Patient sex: M
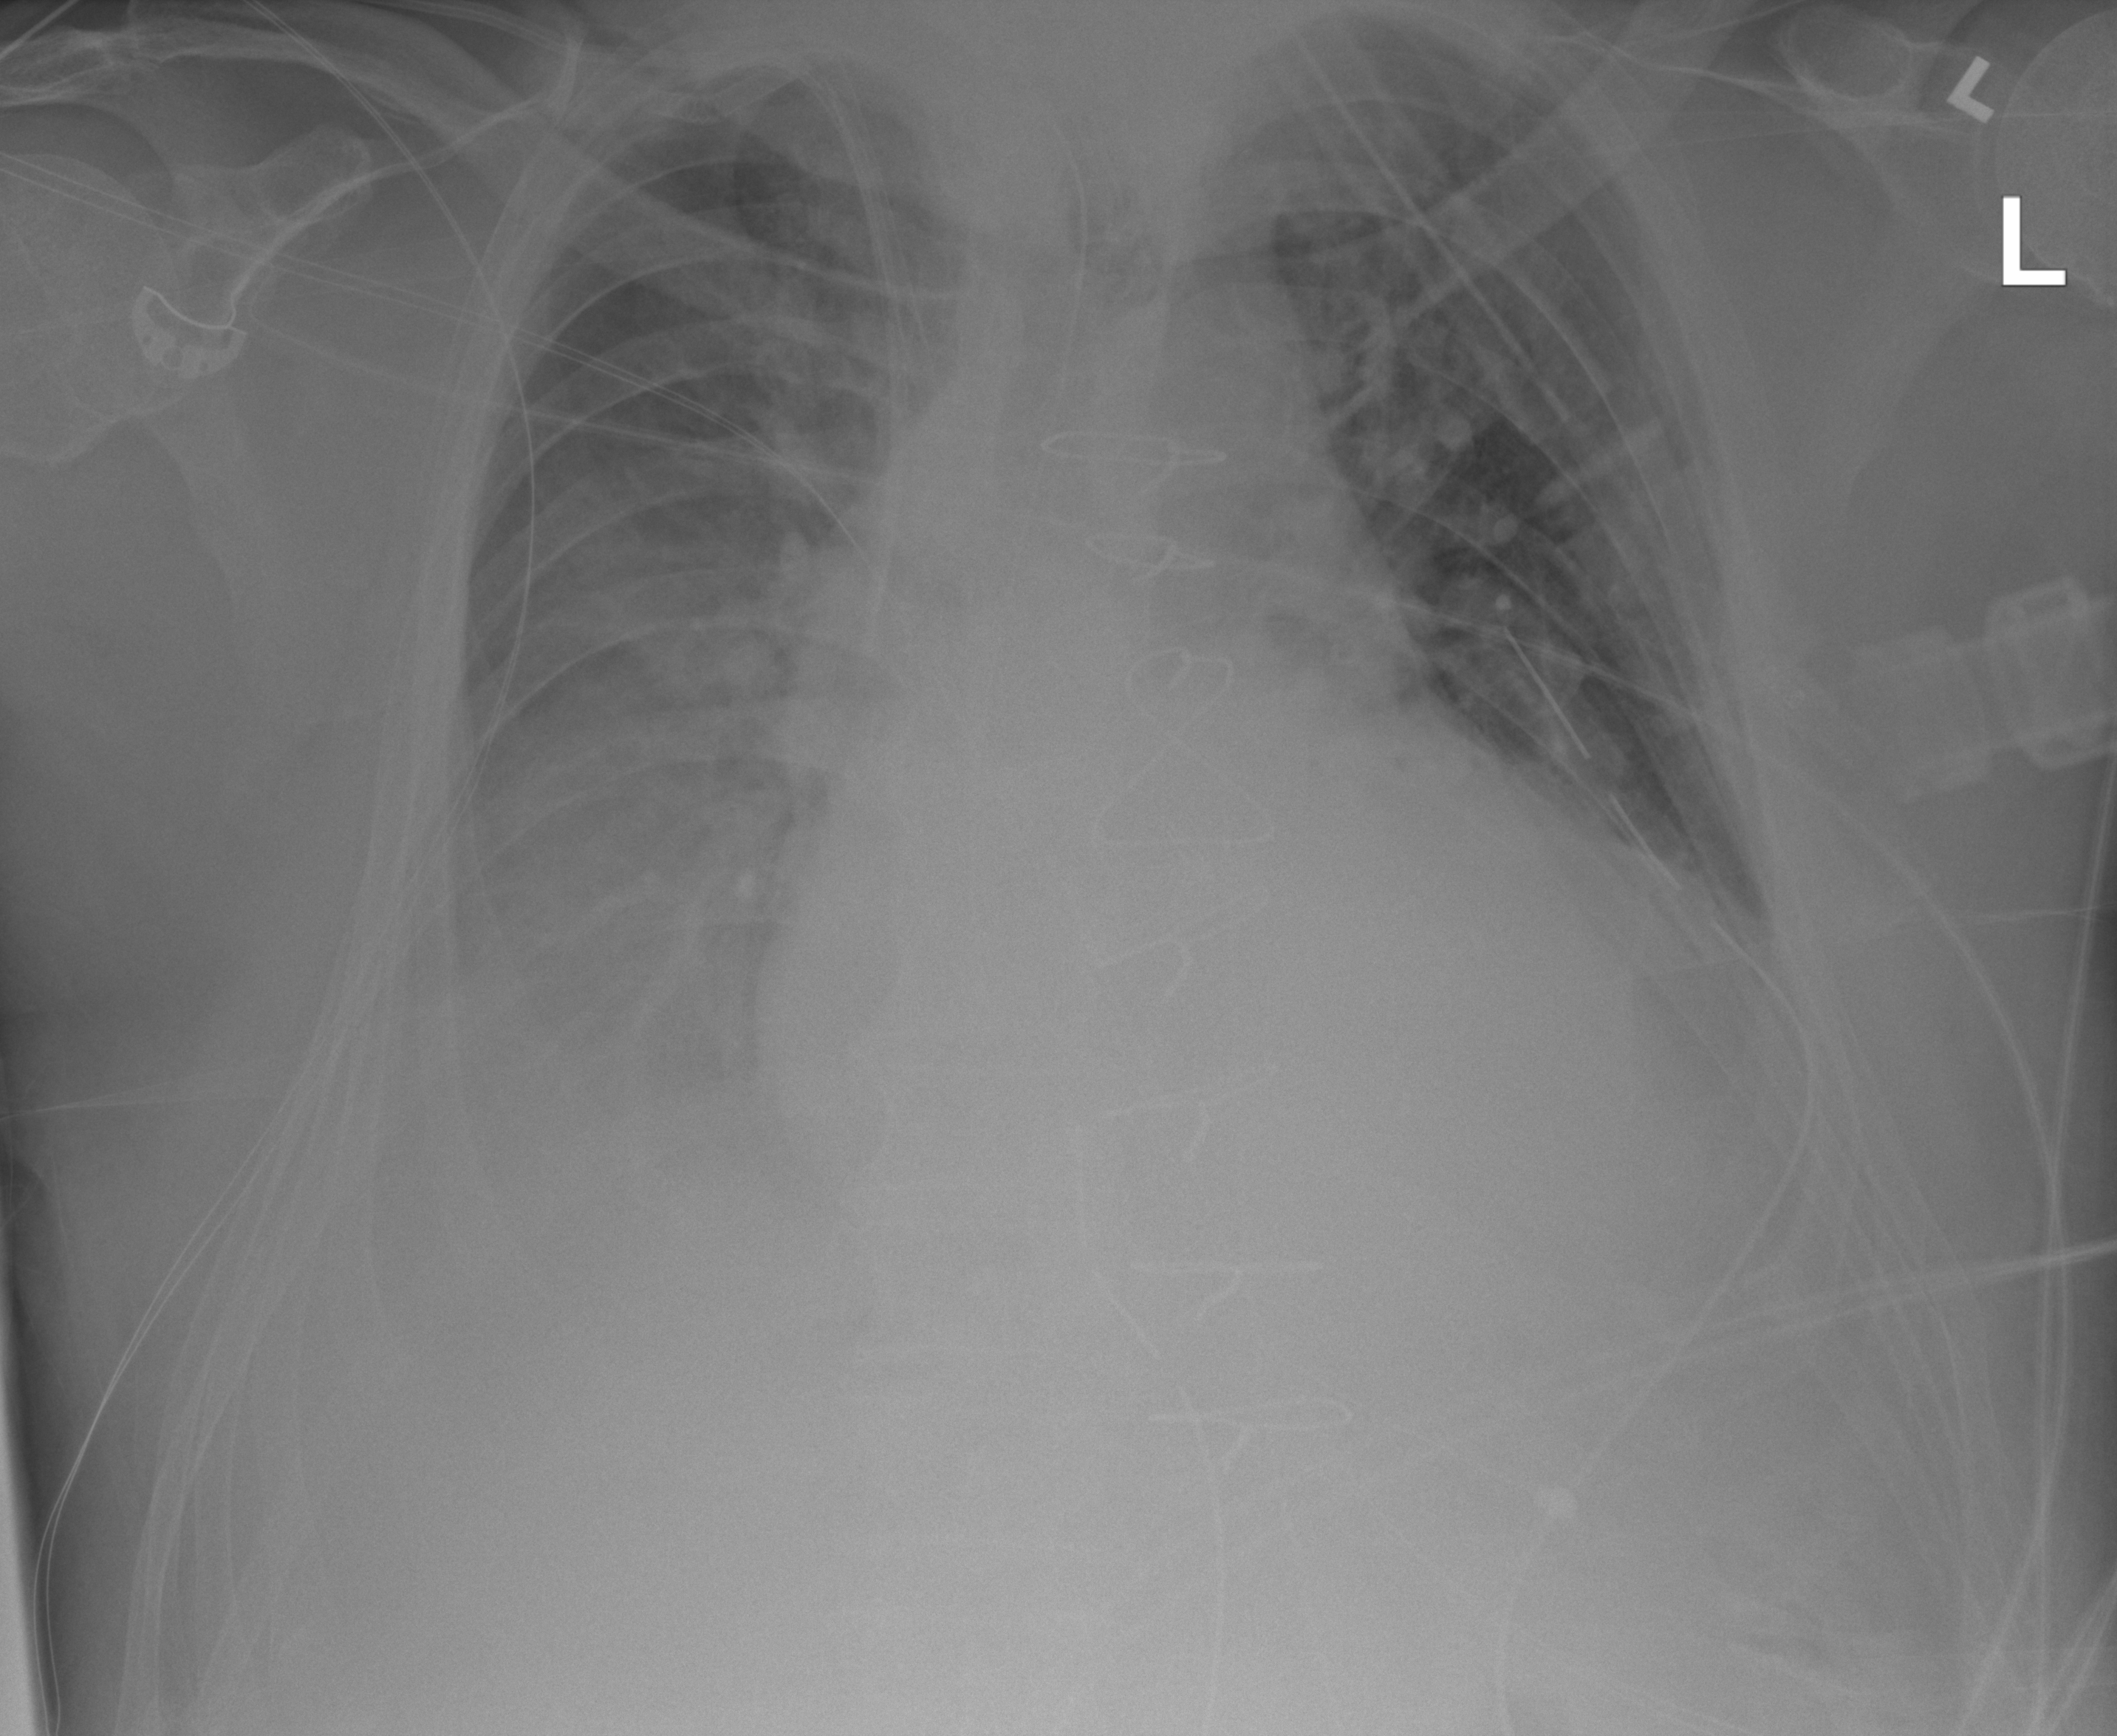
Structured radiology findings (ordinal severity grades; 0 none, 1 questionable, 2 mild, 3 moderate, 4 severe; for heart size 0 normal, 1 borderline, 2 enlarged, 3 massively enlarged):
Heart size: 2
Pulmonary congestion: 3
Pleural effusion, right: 3
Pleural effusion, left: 2
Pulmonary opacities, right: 0
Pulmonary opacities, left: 0
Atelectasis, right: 2
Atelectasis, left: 2